Field crop: maize
Growth stage: 2
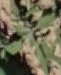
Species: atriplex